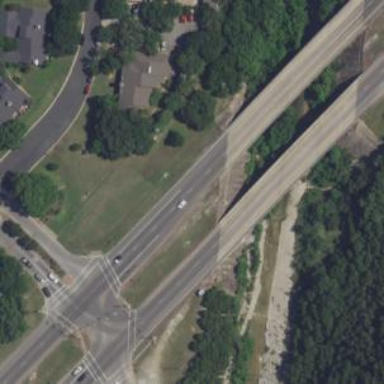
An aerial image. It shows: Bridge on trunk expressway.